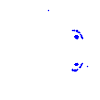
Particle: kaon